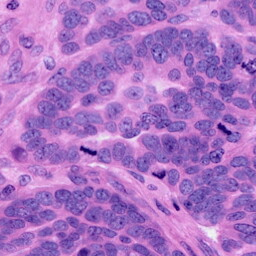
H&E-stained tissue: Ovarian